Interaction volume radius: 5 \u00c5
Interaction volume height: 10 \u00c5
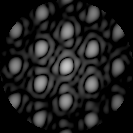
Disorder parameter: 0.1133